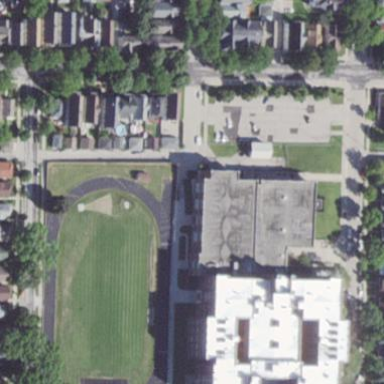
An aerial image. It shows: School.